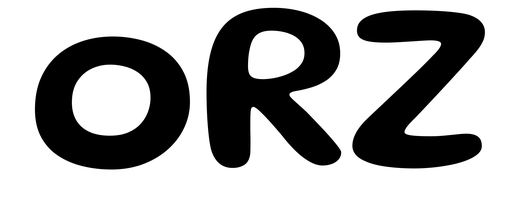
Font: Gluten_Medium